Field crop: tomato
Growth stage: 2
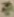
Species: solanum